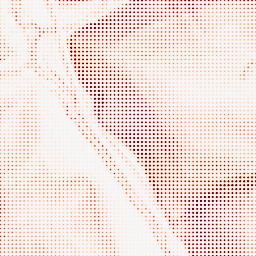
Category: morphological
Decomposition family: morphological_gradient
Decomposition parameters: size: 3
shape: diamond
Upsampling method: sinc_blackman
Upsampling parameters: scale: 8
kernel_size: 4
Upsampling scale: 8